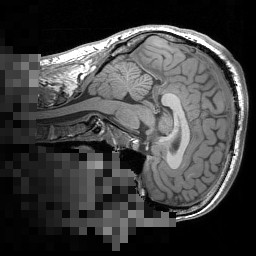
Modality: T1w
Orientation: sagittal
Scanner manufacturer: siemens
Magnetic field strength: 3 T
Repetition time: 1.5 s
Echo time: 0.00291 s